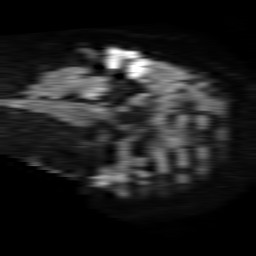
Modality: TRACE
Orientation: sagittal
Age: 57
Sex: male
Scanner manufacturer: philips
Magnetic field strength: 1.5 T
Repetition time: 4.6 s
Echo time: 0.09059 s